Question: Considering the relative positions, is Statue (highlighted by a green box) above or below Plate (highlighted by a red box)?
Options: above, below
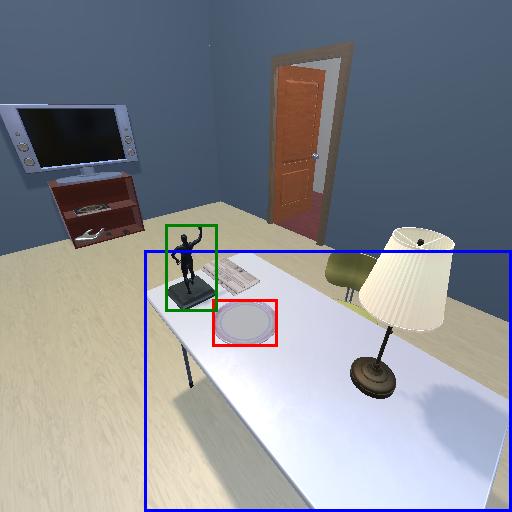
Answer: above